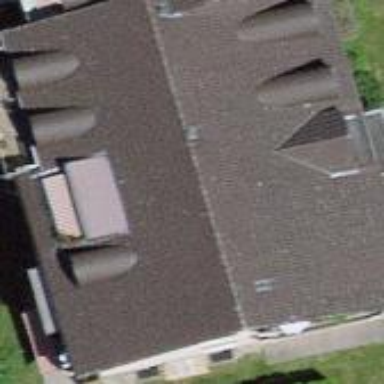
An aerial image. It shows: Gabled roof on building that houses apartments.